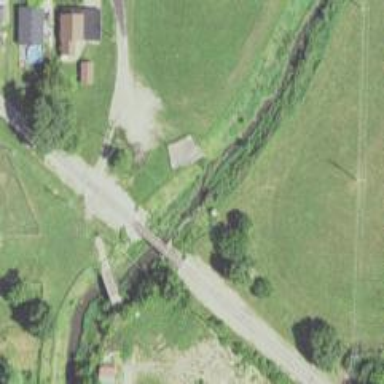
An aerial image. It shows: Bridge over railway line.